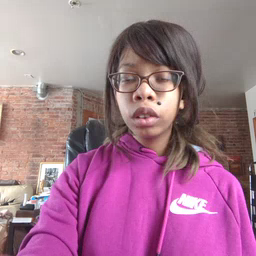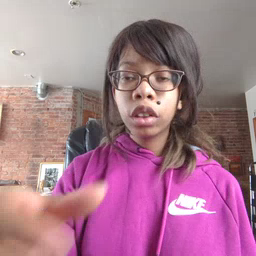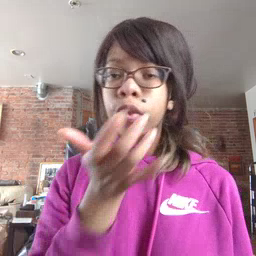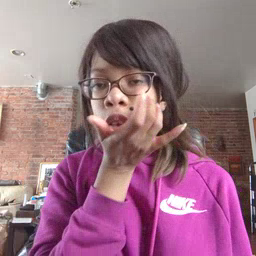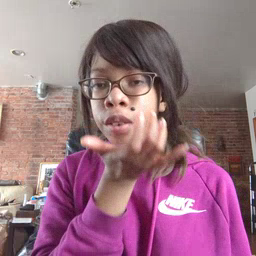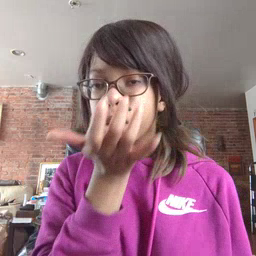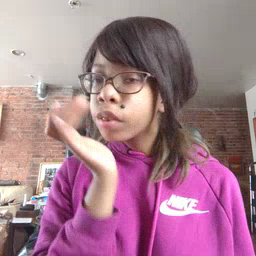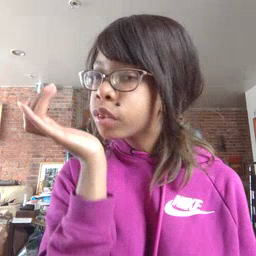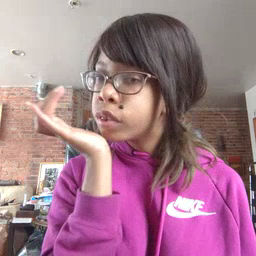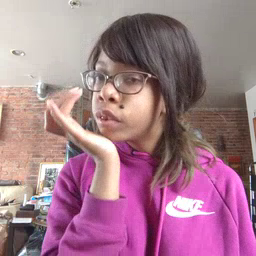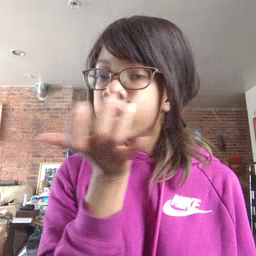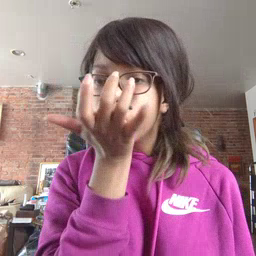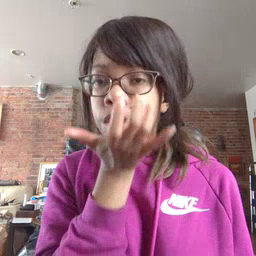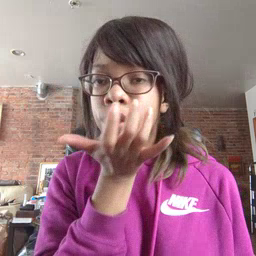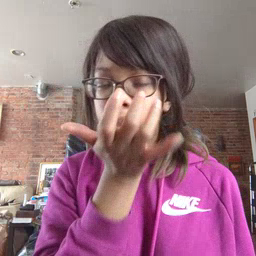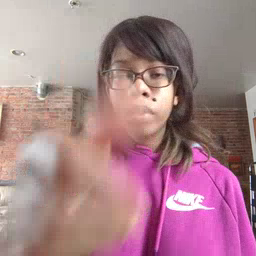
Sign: grass